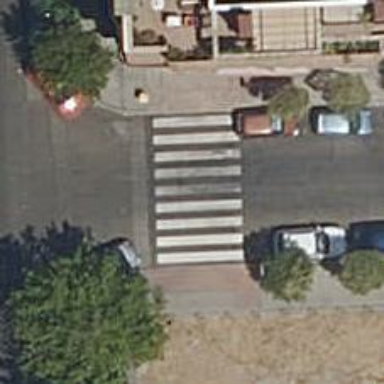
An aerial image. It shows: Footway with zebra crossing.